Грузовик въезжает с постоянной по модулю скоростью $v$ на горку по дороге, профиль которой изображен на рисунке.  Дорога состоит из прямолинейных участков (горизонтальных $0-1$, $4-5$, под углом $\alpha$ к горизонту $2-3$) и дуг окружностей ($1-2$, $ 3-4$) радиуса $R$. В кузове грузовика находится незакрепленный груз.
При каком минимальном критическом коэффициенте трения $\mu_{кр}$ груза о кузов груз будет неподвижен относительно грузовика во время движения?
В каком месте дороги груз начнет скользить по кузову, если коэффициент трения окажется чуть меньше, чем $\mu_{кр}$? Ответ обоснуйте. Размеры грузовика пренебрежимо малы по сравнению с $R$.
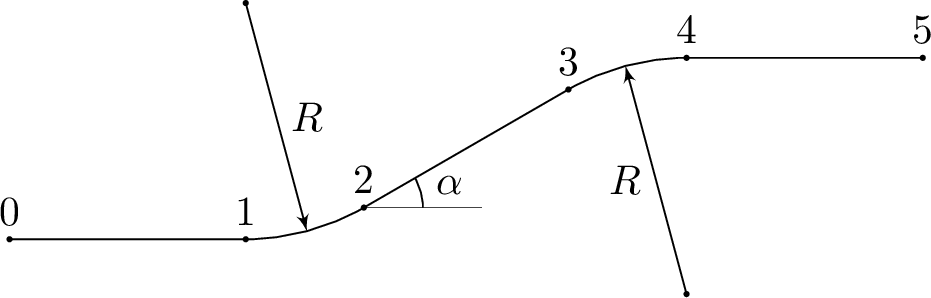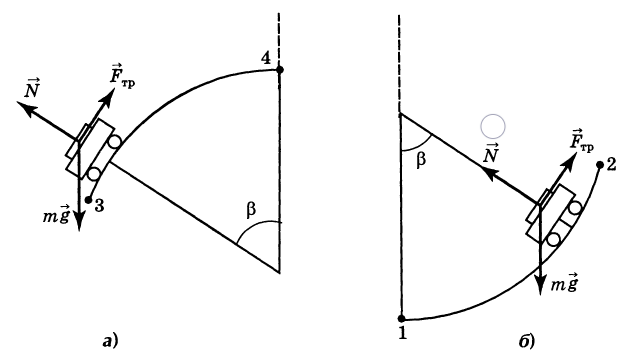
При каком минимальном критическом коэффициенте трения $\mu_{кр}$ груза о кузов груз будет неподвижен относительно грузовика во время движения?
Решение: При движении по наклоненному под углом $\alpha$ прямолинейному участку дороги груз не будет скользить по кузову, если $\mu>\operatorname{tg} \alpha$.  Рассмотрим движение по участкам дороги, которые имеют форму дуг окружностей радиуса $R$. Обозначим через $m$ массу груза, $N$ — силу реакции со стороны кузова, $F_{тр}$ — силу трения груза о кузов. Так как центростремительное ускорение равно $v^{2} / R$, то для движения по участку дороги $3-4$, выпуклому вверх (см. рисунок $a$):$$m g \cos \beta-N=\frac{m v^{2}}{R}\quad \text {и}\quad m g \sin \beta=F_{тр}.$$Так как в случае отсутствия скольжения $F_{тр}<\mu N$, то груз не будет скользить при $\mu>\frac{\sin \beta}{\cos \beta-\frac{v^{2}}{g R}}$. Отметим, что при $\cos \beta-\frac{v^{2}}{g R}<0$ грузовик оторвется от дороги, поэтому условие задачи о движении грузовика по дороге не будет выполнено.Аналогично, для вогнутого участка дороги $1-2$ (см. рисунок $б$) получаем, что груз не будет скользить при $\mu>\frac{\sin \beta}{\cos \beta+\frac{v^{2}}{g R}}$. Таким образом, случай $\cos \alpha-\frac{v^{2}}{g R}<0$ не соответствует условию задачи, а в случае $\cos \alpha-\frac{v^{2}}{g R} \geqslant 0$ груз не будет скользить, если $\mu>\mu_{кр}=\frac{\sin \alpha}{\cos \alpha-\frac{v^{2}}{g R}}$.
Ответ: Груз не будет скользить, если $$ \mu>\mu_{кр}=\frac{\sin \alpha}{\cos \alpha-\frac{v^{2}}{g R}}. $$

В каком месте дороги груз начнет скользить по кузову, если коэффициент трения окажется чуть меньше, чем $\mu_{кр}$?
Решение: Если $\mu$ будет чуть меньше, чем $\mu_{кр}$, то груз в точке $3$ начнет скользить по кузову.
Ответ: В точке $3$ груз начнет скользить по кузову.
Темы:
T, Механика, Кинематика, Всероссийские, Движение по окружности, Трение